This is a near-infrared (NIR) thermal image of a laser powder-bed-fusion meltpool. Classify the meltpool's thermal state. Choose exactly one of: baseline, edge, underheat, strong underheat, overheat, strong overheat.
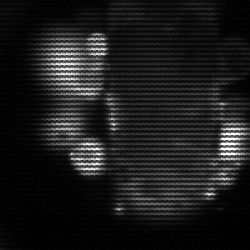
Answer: strong underheat